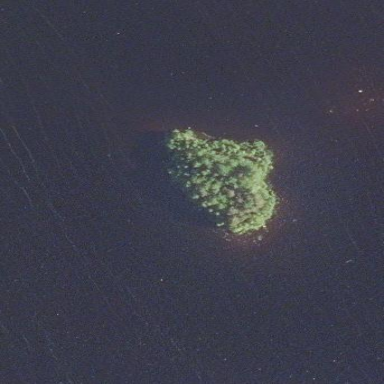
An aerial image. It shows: Island.